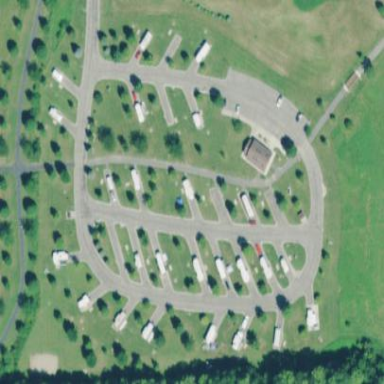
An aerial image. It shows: Campsite for tourism.